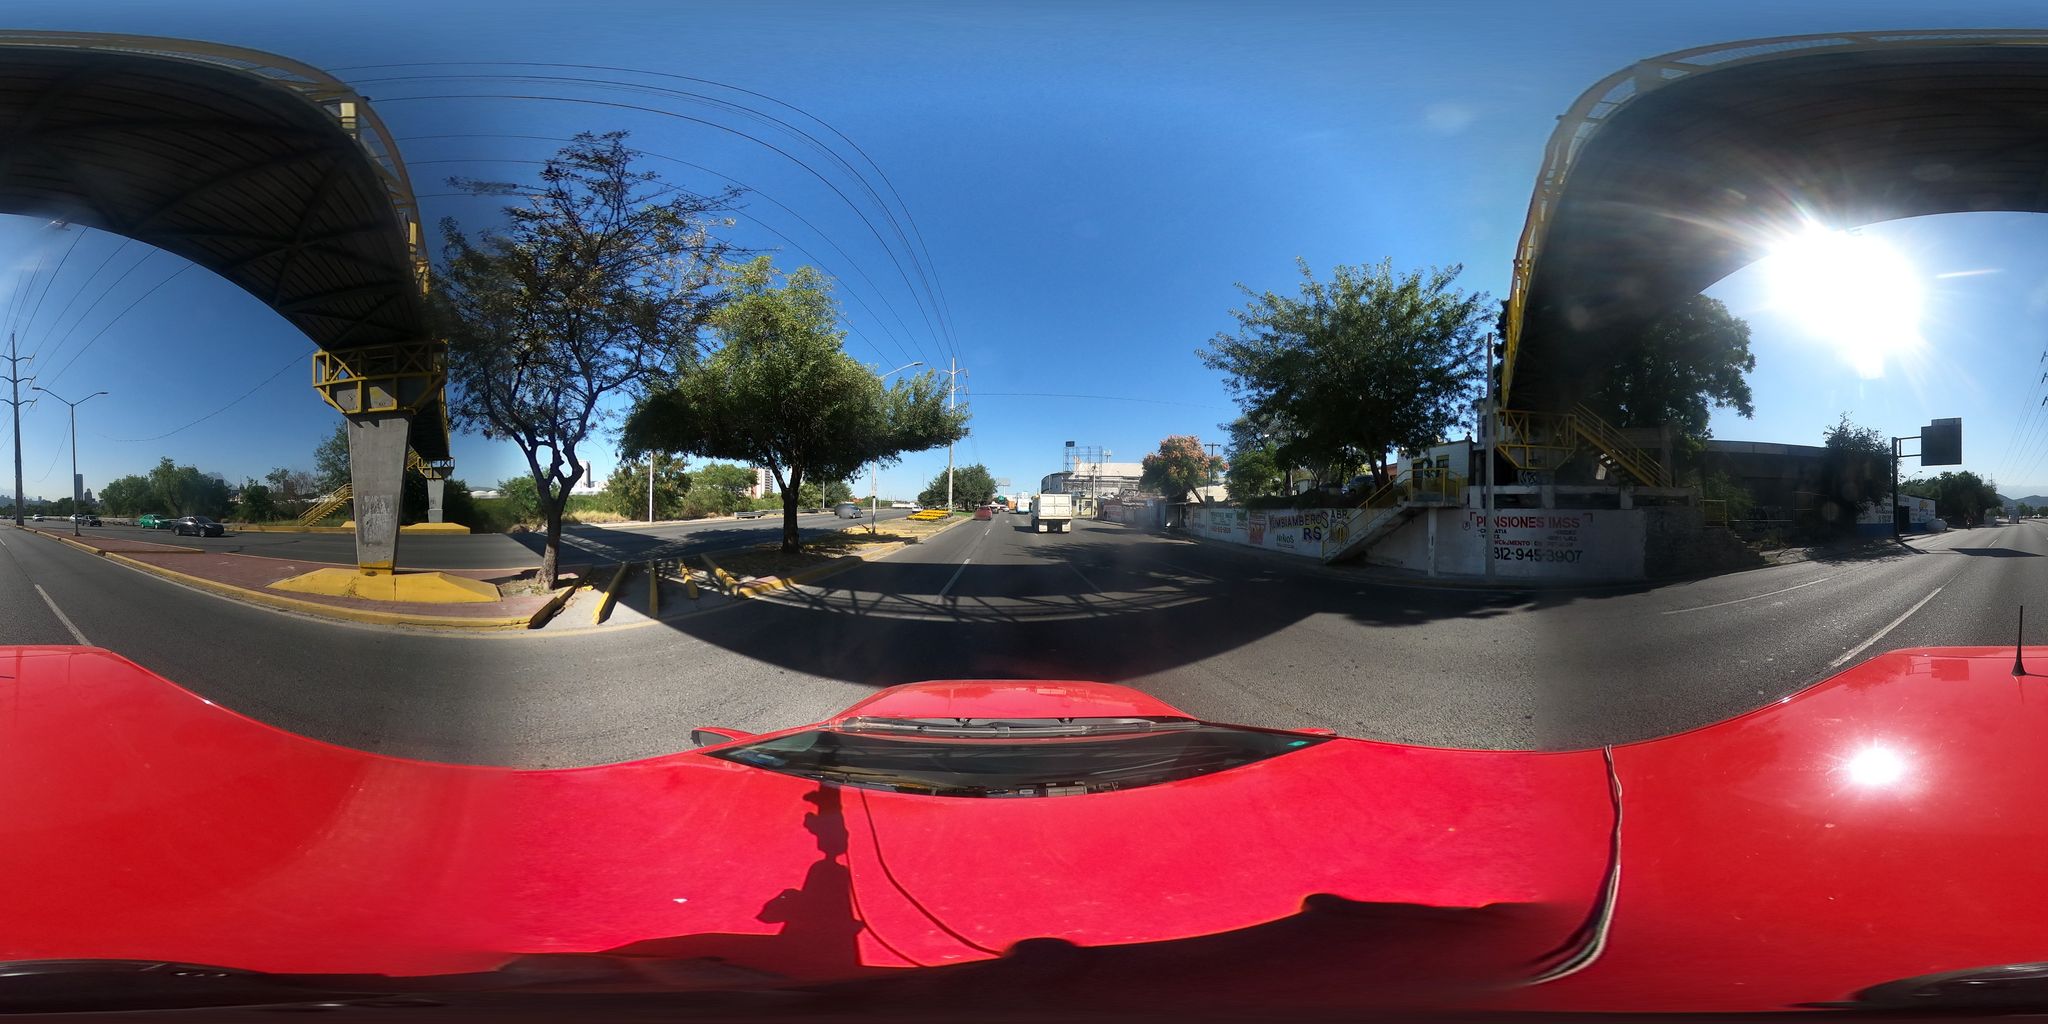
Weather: clear
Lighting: day
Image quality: good
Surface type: cycling surface
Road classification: trunk
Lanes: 4
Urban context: urban centre
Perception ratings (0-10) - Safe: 1.05, Lively: 4.49, Beautiful: 2.61, Boring: 1.72, Depressing: 2.48, Wealthy: 1.91